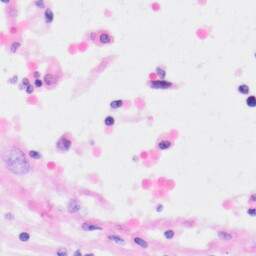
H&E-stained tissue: Kidney